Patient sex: M
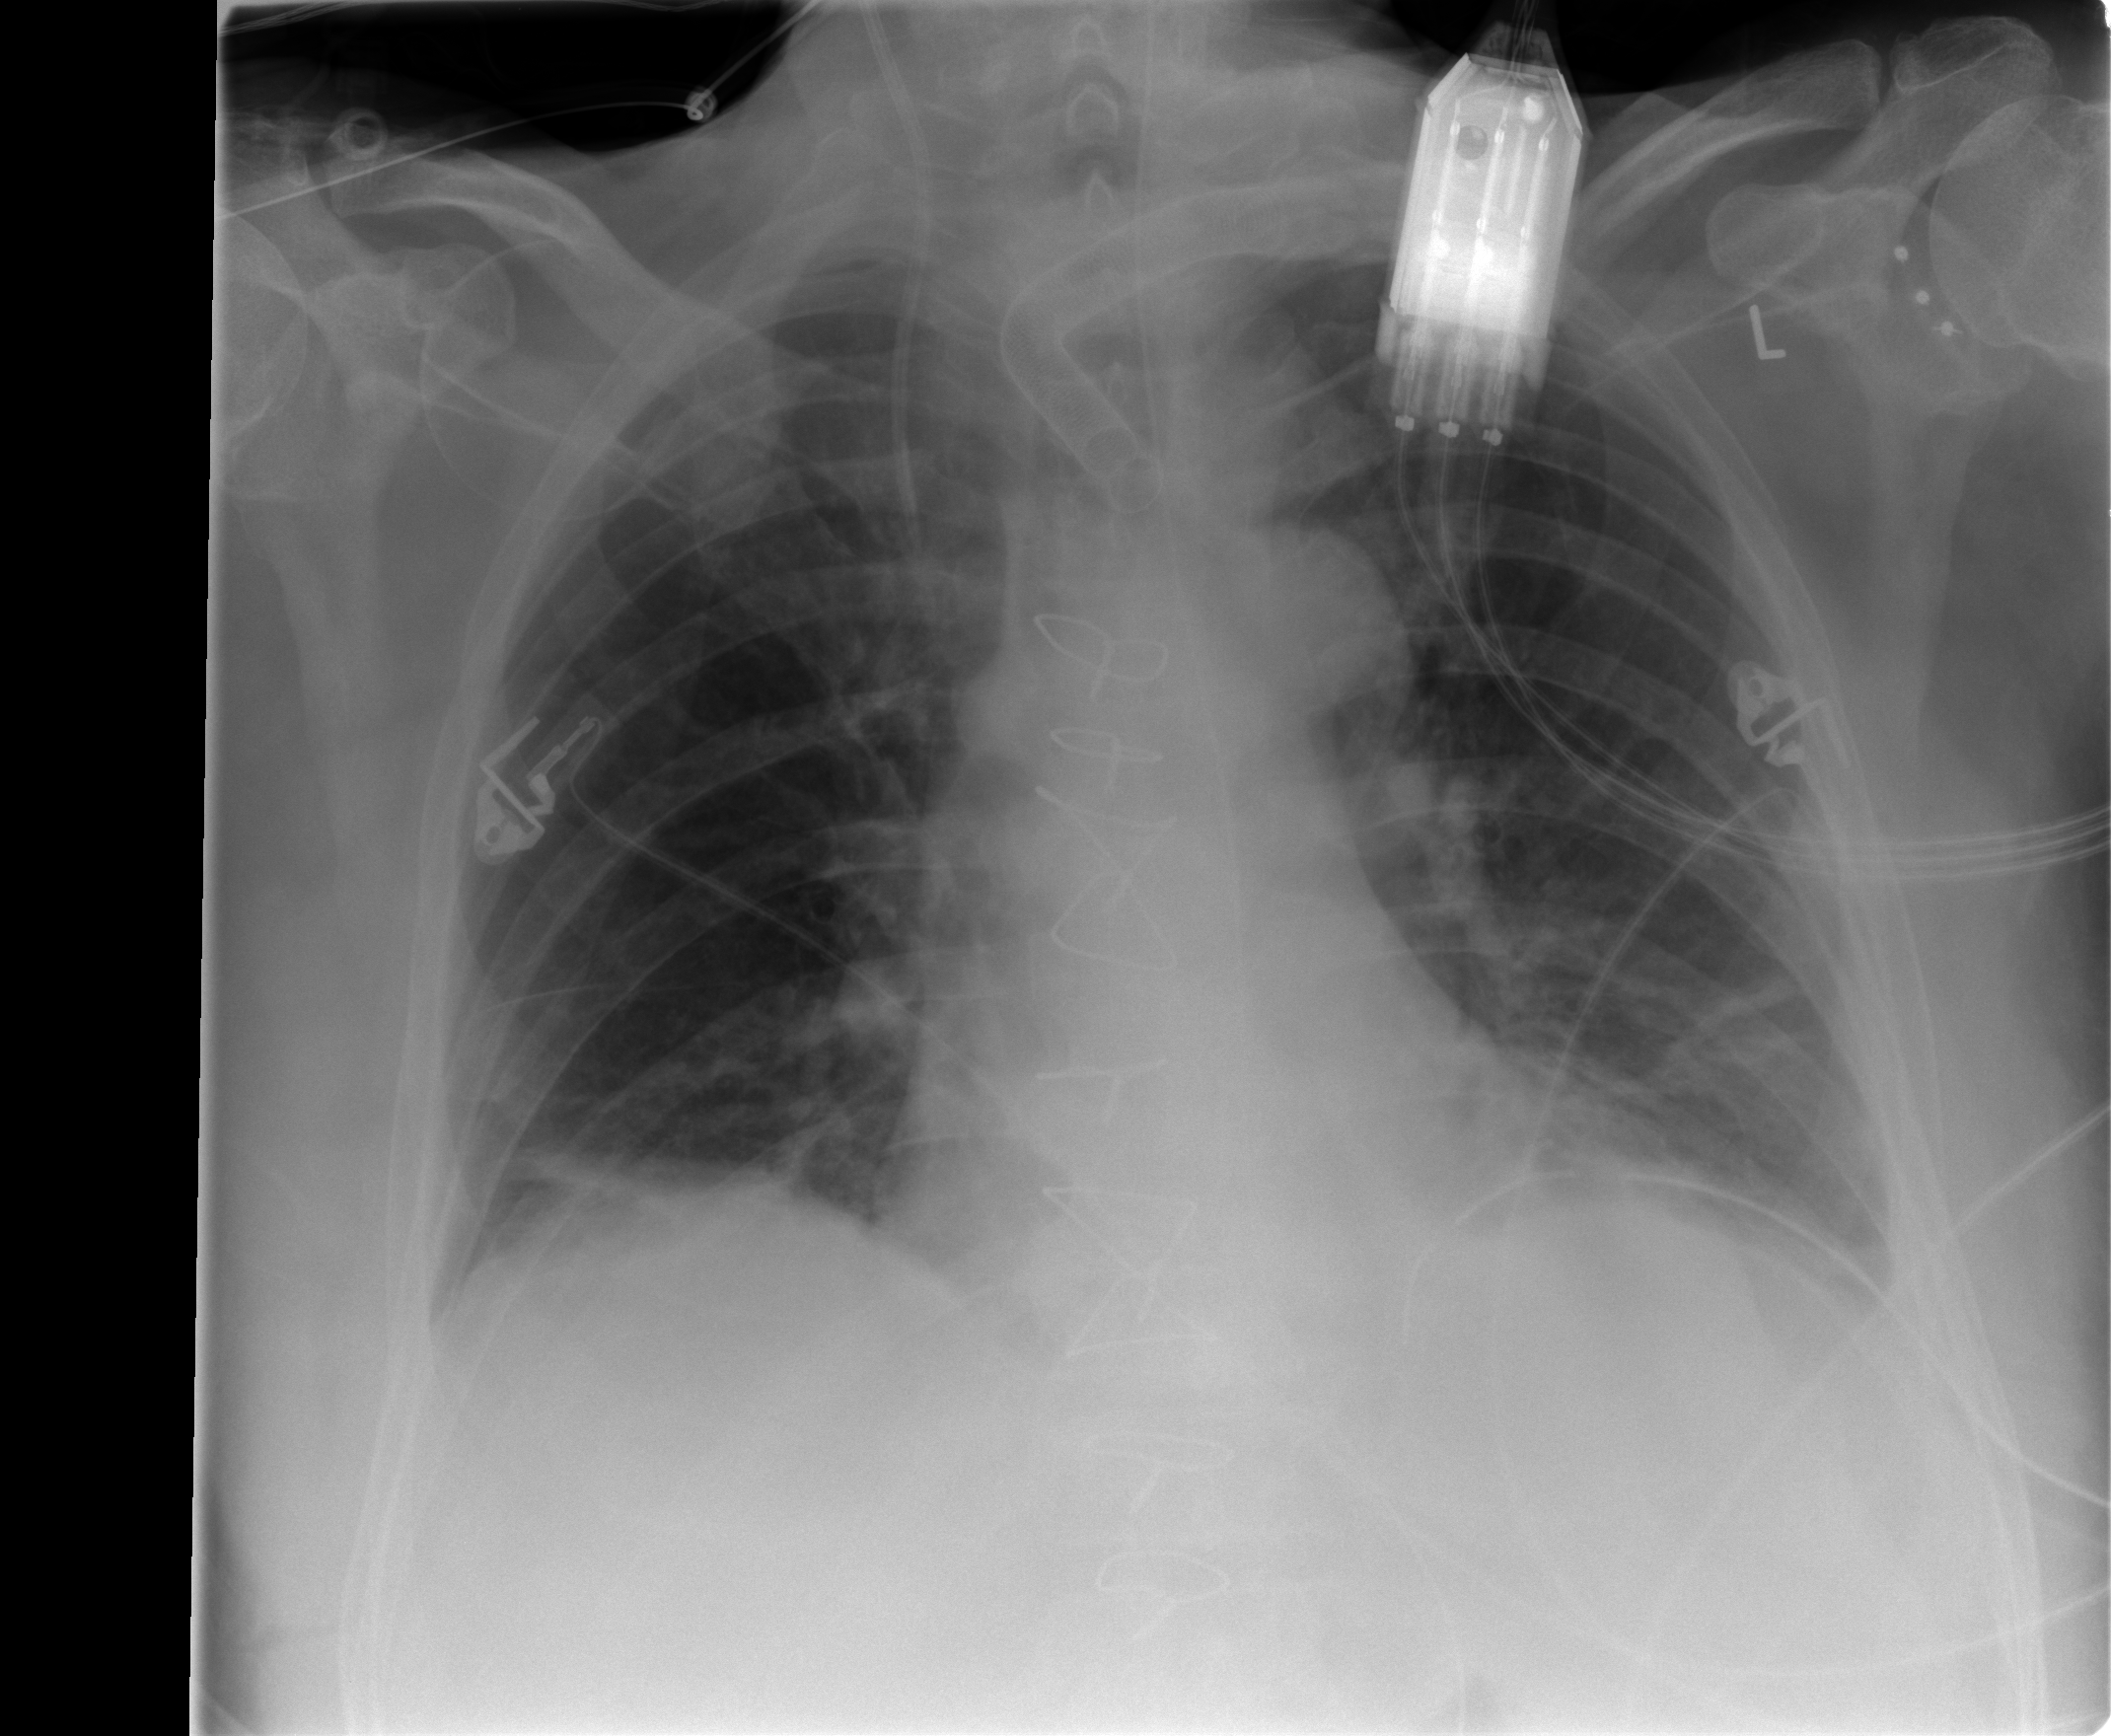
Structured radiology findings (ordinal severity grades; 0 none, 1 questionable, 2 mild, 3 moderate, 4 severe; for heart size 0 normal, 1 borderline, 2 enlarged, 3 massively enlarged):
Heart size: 2
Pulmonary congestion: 0
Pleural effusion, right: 1
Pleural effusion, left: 1
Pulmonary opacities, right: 0
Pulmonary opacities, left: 0
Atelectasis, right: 2
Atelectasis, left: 2